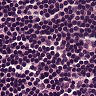
Metastatic tissue present: no